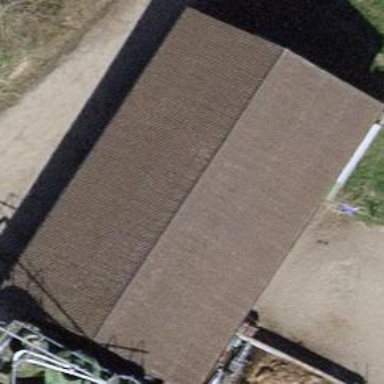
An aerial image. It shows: Farm auxiliary building.